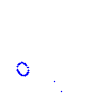
Particle: proton